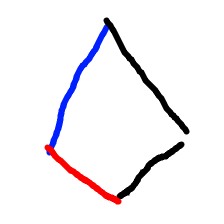
Shape: kite